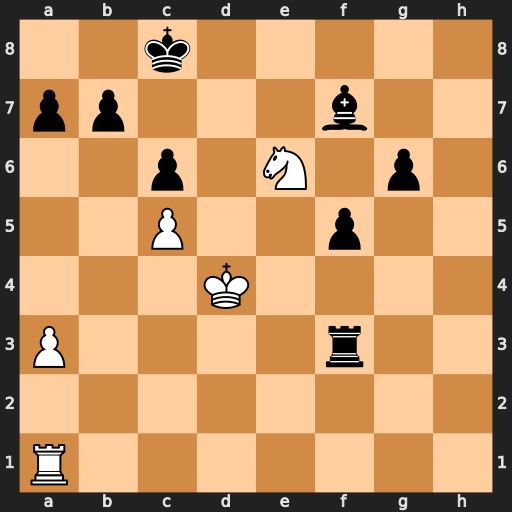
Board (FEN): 2k5/pp3b2/2p1N1p1/2P2p2/3K4/P4r2/8/R7
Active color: w
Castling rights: -
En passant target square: -
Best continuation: Ng5 Bd5 Nxf3